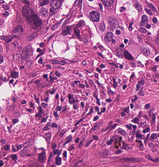
Tumor epithelial tissue: yes
Tumor-associated stroma tissue: yes
Normal tissue: no